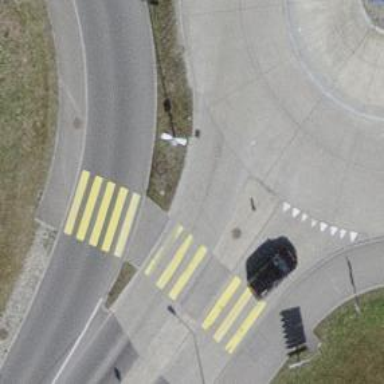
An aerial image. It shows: Footway located on traffic island.